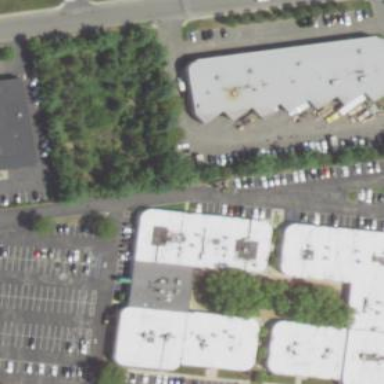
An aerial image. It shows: Commercial building.